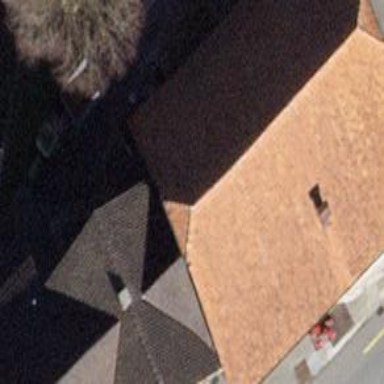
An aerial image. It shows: Building with gabled roof.